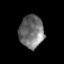
Tissue: prostate
Cell type: Myeloid cells
Senescence score: 0.3515
Nuclear area (px): 784
Mean DAPI intensity: 112.355